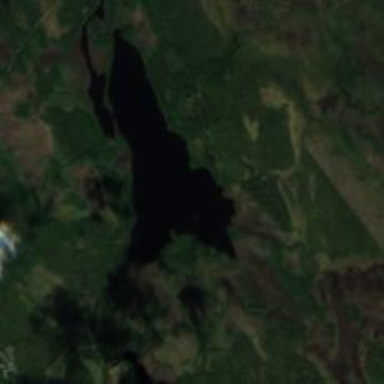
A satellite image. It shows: Serene lake surrounded by nature.